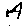
Label: cloud